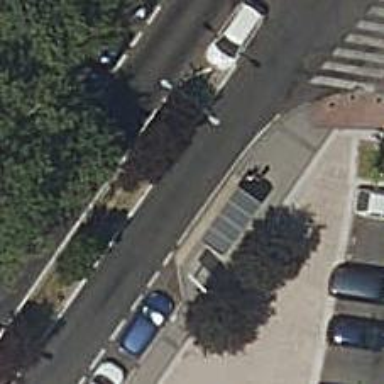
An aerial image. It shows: Bus stop with platform for public transport.